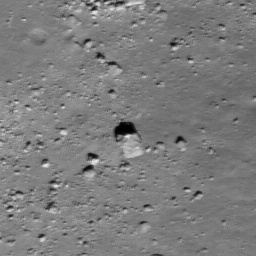
Pit: Stevinus 25
Host crater: Stevinus
Host type: impact_melt
Lunar coordinates: latitude -32.739, longitude 54.217